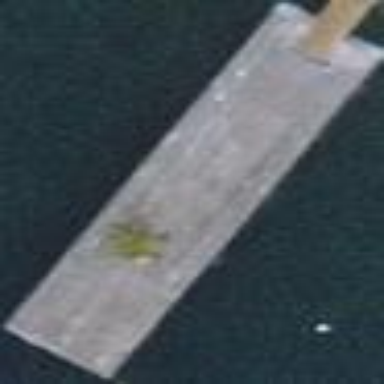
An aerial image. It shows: Man-made pier.